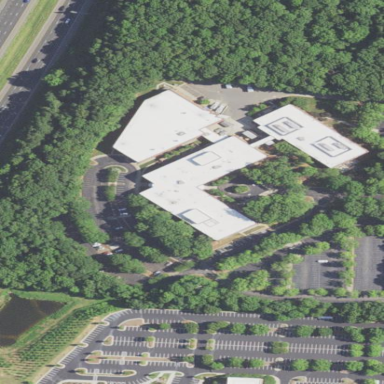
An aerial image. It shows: Government office building used for commercial purposes.